Question: I have a class as follows:
'''
public class Element extends Activity
{
public float mX;
public float mY;
public void animate(long elapsedTime)
{
mX += mSpeedX * (elapsedTime / 20f);
mY += mSpeedY * (elapsedTime / 20f);
setmX(mX);
setmY(mY);
checkBorders();
}
public void setmX(float mX)
{
Log.i("this.mX","mY at setmX read is :"+this.mX ); **//Line 1**
this.mX = mX;
}
public float getmX() {
Log.i("mX","mX in getmX read is :"+mX ); **//Line 2**
return mX;
}
public void setmY(float mY) {
this.mY = mY;
Log.i("this.mY","mY at setmY read is :"+this.mY ); **//Line 3**
}
public float getmY() {
Log.i("mY","mY in getY read is :"+mY ); **//Line 4**
return mY;
}
}
'''
I have another class
'''
public class Panel extends SurfaceView implements SurfaceHolder.Callback
{
int x = 100;
int y = 0;
public float xval;
public float yval;
@Override
public boolean onTouchEvent(MotionEvent event)
{
Element element = new Element();
float x = event.getX();
float y = event.getY();
Log.i("x","x in panel is :"+x);
//toast tos = new toast();
xval = element.getmX();
Log.i("xval","xval in playactivity obtained is :"+xval ); **//Line 5**
yval = element.getmY();
Log.i("yval","yval in playactivity obtained is :"+xval ); **//Line 6**
return super.onTouchEvent(event);
}
'''
Lines 2, 4, 5, and 6 are showing values as zero. Which I don't want to. Below is the logcat image.

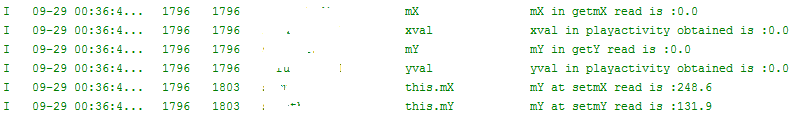
Answer: - <URL>- 'Element''Panel'